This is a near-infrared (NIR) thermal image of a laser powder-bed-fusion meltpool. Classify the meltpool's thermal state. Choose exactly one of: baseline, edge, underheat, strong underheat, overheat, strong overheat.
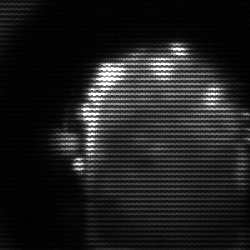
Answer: baseline